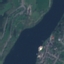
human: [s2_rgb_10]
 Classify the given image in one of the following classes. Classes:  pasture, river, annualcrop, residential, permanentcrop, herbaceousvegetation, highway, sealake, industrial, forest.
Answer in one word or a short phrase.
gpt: River